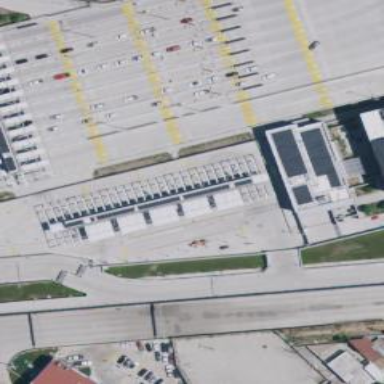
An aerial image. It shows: Building designated for vehicle inspection.